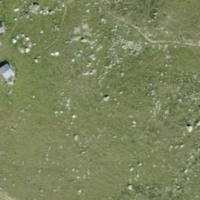
EUNIS habitat code: 26
Species observed at this site:
Pyrrhocorax graculus
Accipiter gentilis